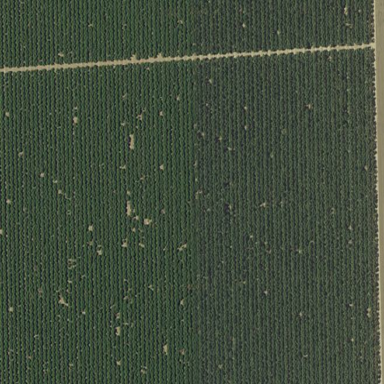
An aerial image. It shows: Almond orchard with rows of almond trees.